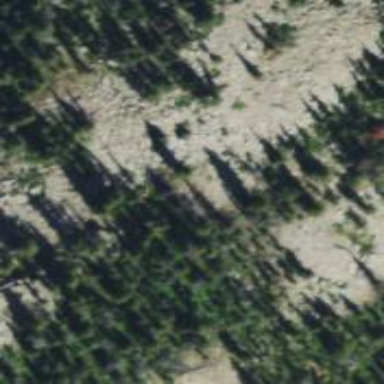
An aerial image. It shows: Natural scree.